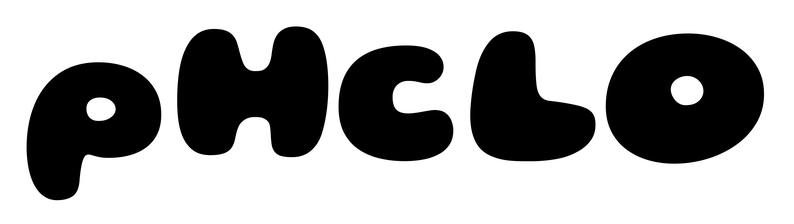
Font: Gluten_Black